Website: slack
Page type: payment
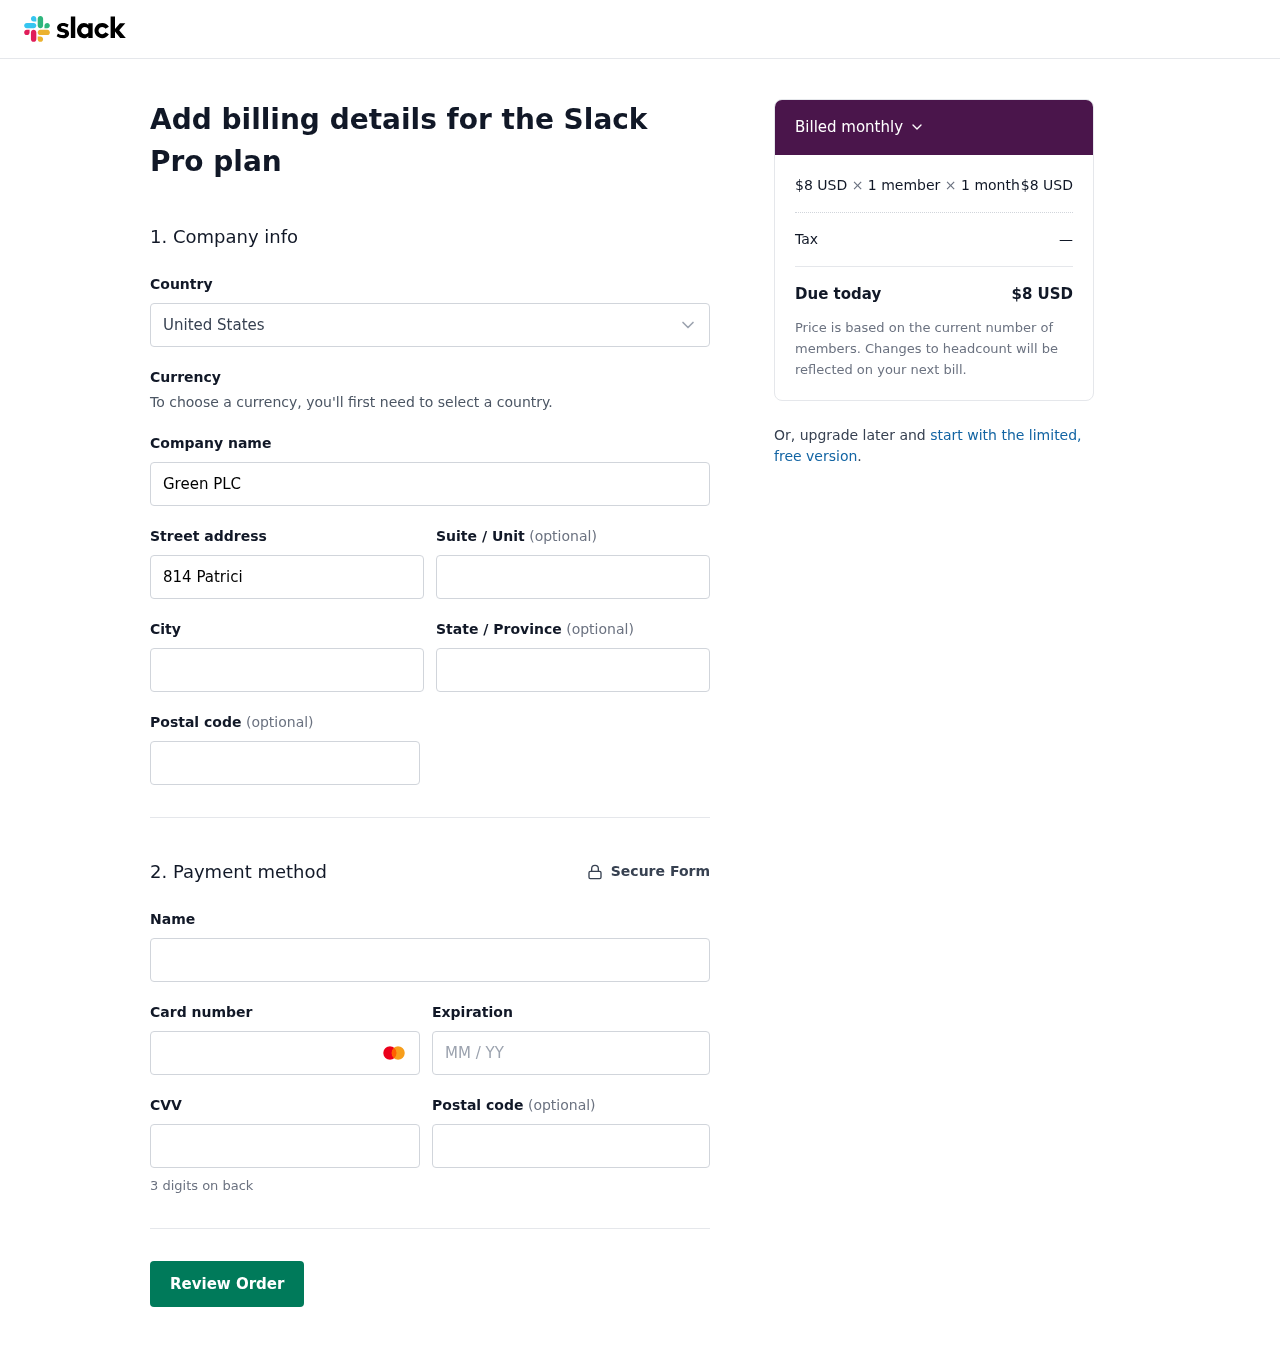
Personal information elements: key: PII_COUNTRY
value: United States
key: PII_COMPANY
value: Green PLC
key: PII_STREET
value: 814 Patricia Island Apt. 744
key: PII_STREET2
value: Apt. 712
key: PII_CITY
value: Ryantown
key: PII_STATE
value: New Jersey
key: PII_POSTCODE
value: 49788
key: PII_FULLNAME
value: Gerald Smith
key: PII_CARD_NUMBER
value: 2226 4010 5472 7254
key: PII_CARD_EXPIRY
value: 04/28
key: PII_CARD_CVV
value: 789
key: PII_POSTCODE2
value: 37681
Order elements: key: ORDER_PRICE_PER_MEMBER
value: $8 USD
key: ORDER_NUM_MEMBERS
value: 1 member
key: ORDER_NUM_MONTHS
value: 1 month
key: ORDER_SUBTOTAL
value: $8 USD
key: ORDER_TAX
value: —
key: ORDER_TOTAL
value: $8 USD